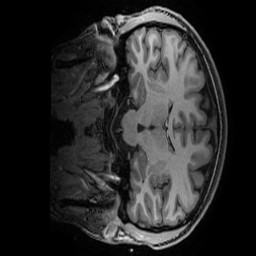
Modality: T1w
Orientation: coronal